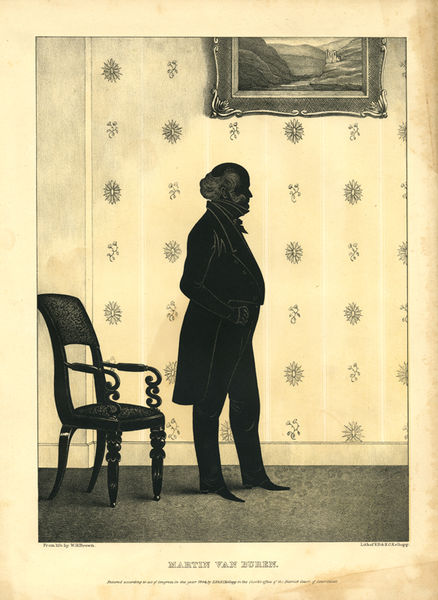
Titel: Martin Van Buren (from Folio of Silhouettes of Famous Men)
Künstler: Edmund Burke Kellogg
Standort: Amherst (Massachusetts, USA)
Institution: Mead Art Museum, Amherst College
Schlagwörter: chair, white, black, carpet, dark, hair, interior, nose, old, painting, portrait, room, wall, flowers, pattern, picture, print, rug, wallpaper, hand, profile, flower, man, ear, house, landscape, suit, frame, ornament, shadow, coat, mouth, boots, jacket, lean, art, bald, shoes, standing, bold, silhouette, self, buren, thoughtful, inside, hairstyle, framework, paintin, diplomat, van, frack, martin, president, sillhouette, martin van buren, siluet, picture on wall, sillohete, van buren, landscape picture, doren, betthowen, betthoven, martin van duren